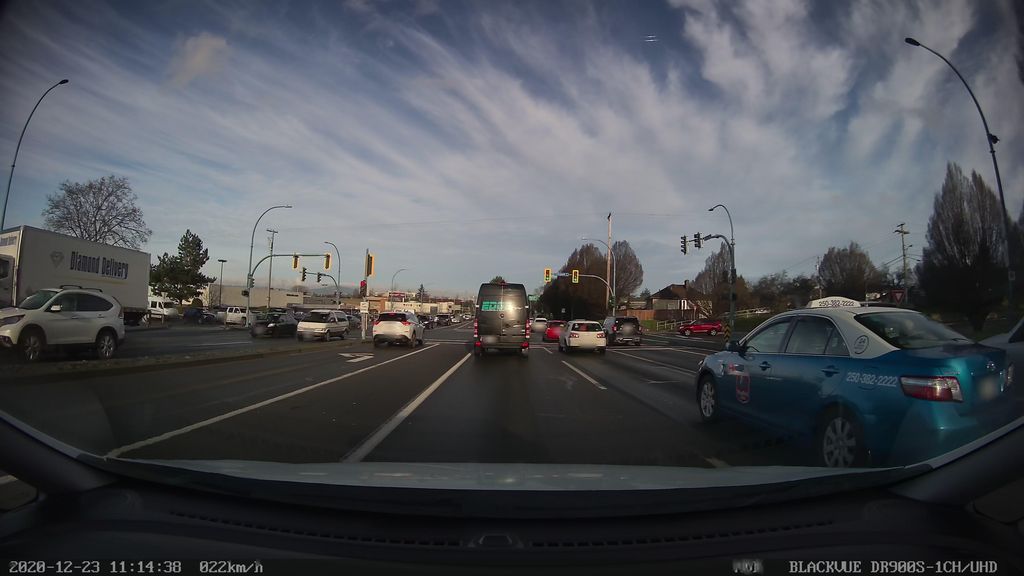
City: victoria